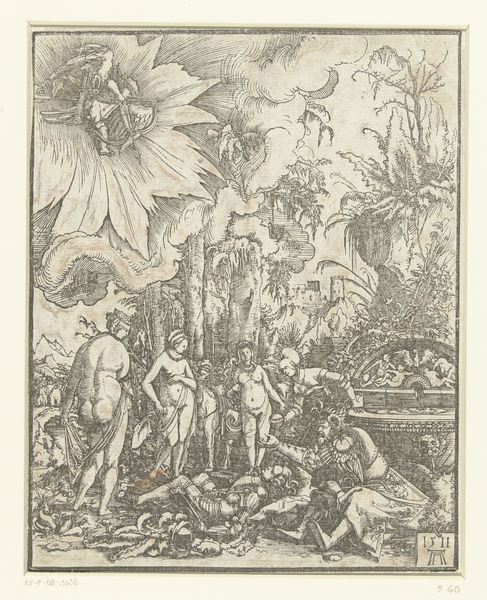
Titel: De droom van Paris
Künstler: Albrecht Altdorfer
Standort: Amsterdam
Institution: Rijksmuseum
Schlagwörter: akt, blume, frau, zeichnung, stich